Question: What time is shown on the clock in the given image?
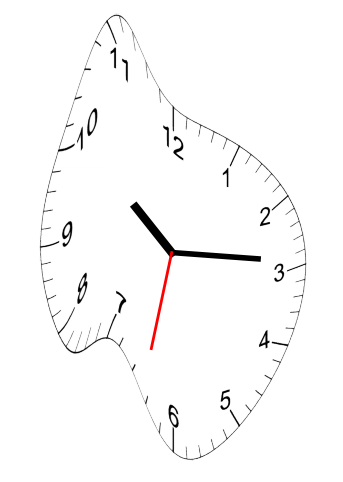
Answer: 10:14:32